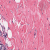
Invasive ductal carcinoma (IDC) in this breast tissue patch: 1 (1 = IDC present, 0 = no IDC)